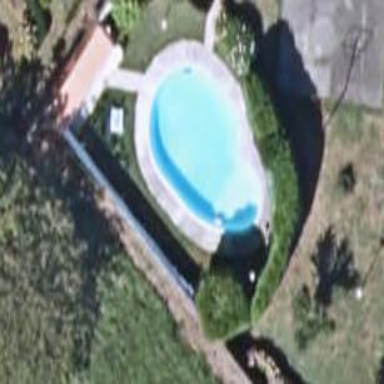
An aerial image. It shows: Swimming pool located in leisure land.